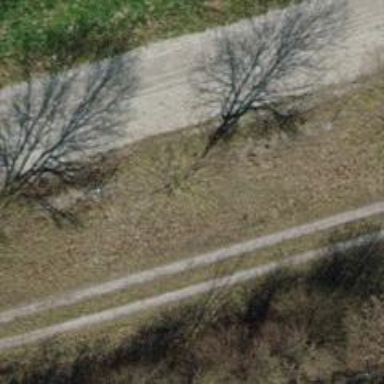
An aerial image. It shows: Beautiful tree with deciduous leaves lined up in avenue.